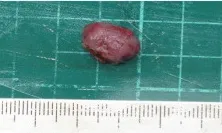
Pathological characteristics of the right lower eyelid nodule. (A) The size of the surgically resected nodule was about 1.5 cm x 1.0 cm x 0.9 cm.
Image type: medical_photograph (other_medical_photograph)